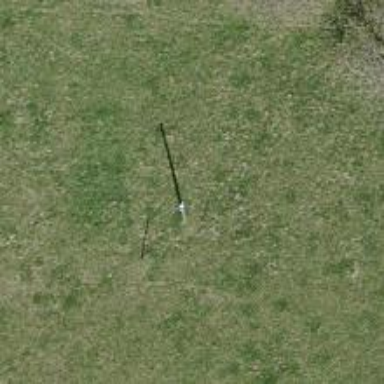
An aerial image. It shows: Power pole.